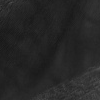
Atmospheric dust classification: not_dusty